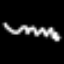
Label: squiggle